Question:
So I used the extractor and usually I just manually replace value with ${afrLoop}
Its fine when there is only a couple of them to replace
but is there a way to replace all of the automatically?
as sometimes I need to replace 10, 20 or even more and it gets tedious.
Thanks
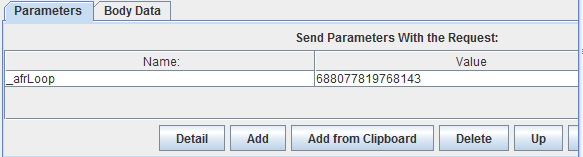
Answer: It depends on when you want to replace:
- If during recording, then just define in User Defined Variables all the variables with their expected values , use Recording Template (Menu Templates > Recording) and start recording, JMeter will automagically replace for your- If after recording, then you can open the XML file in an editor and do a search / replace by ${_afrLoop}